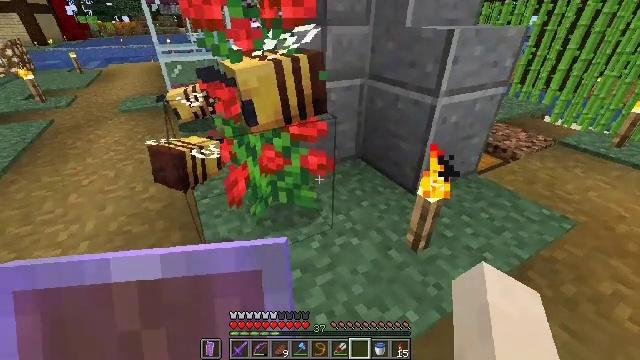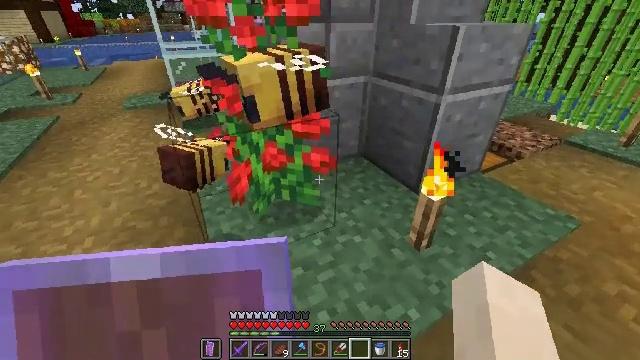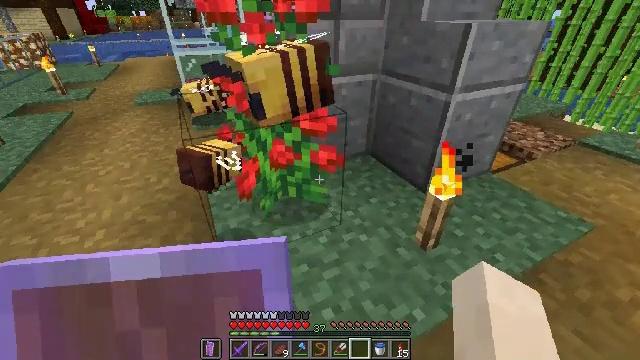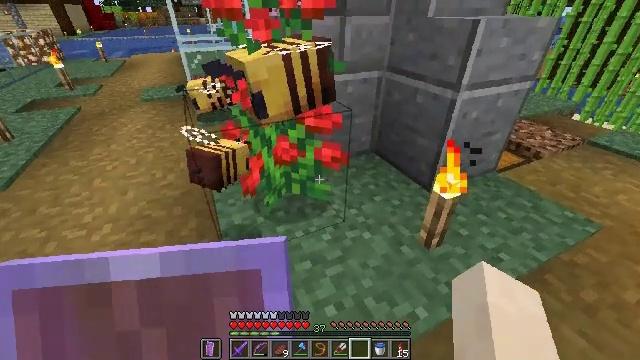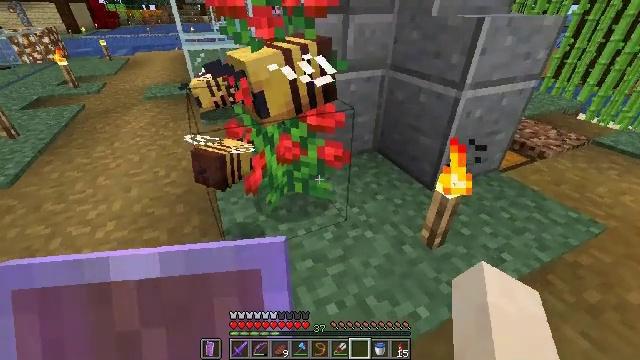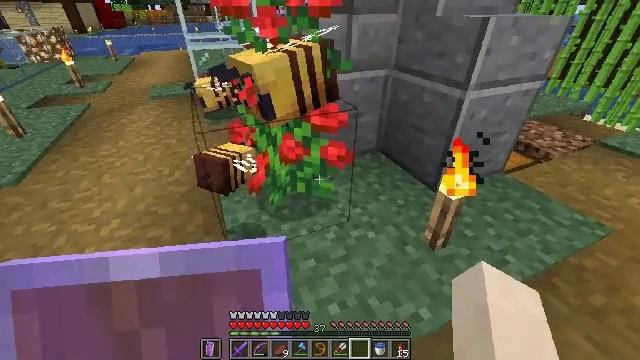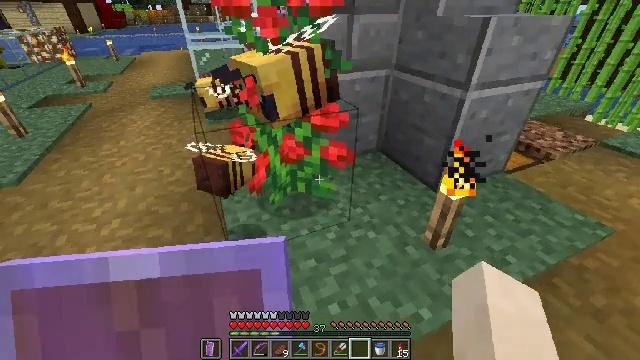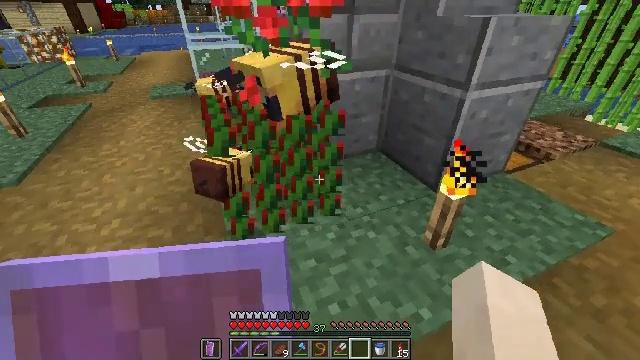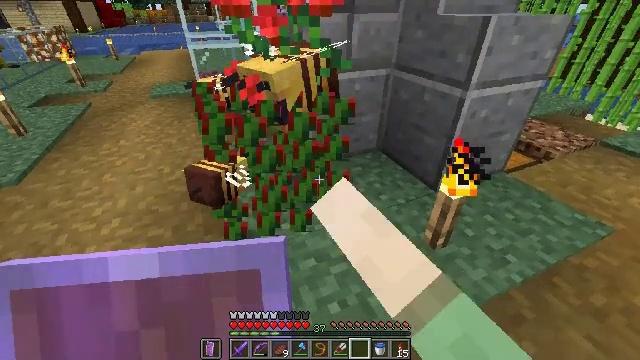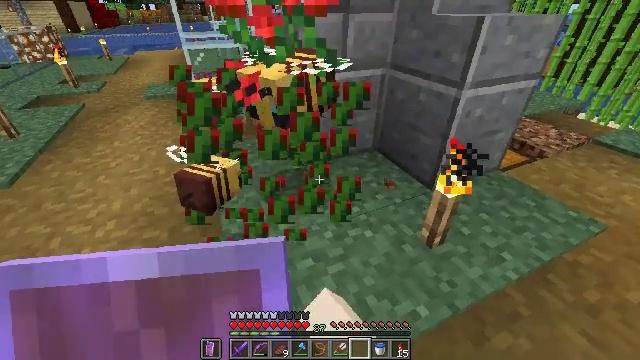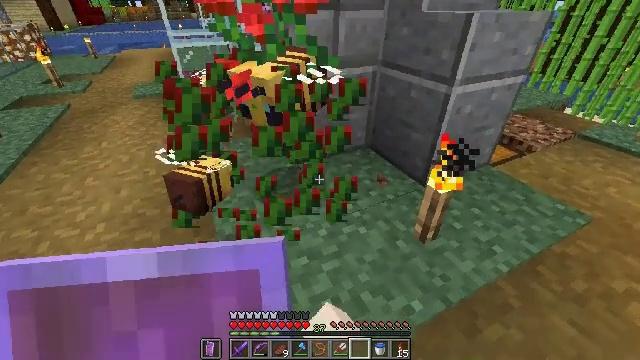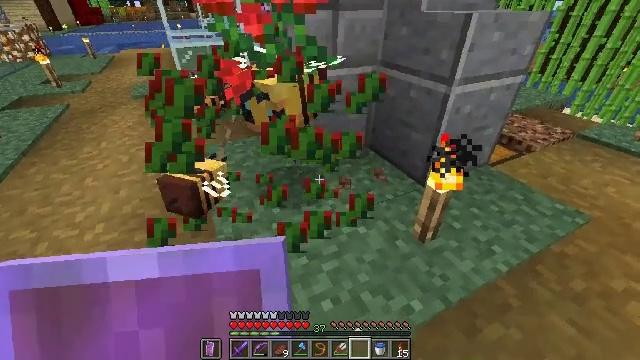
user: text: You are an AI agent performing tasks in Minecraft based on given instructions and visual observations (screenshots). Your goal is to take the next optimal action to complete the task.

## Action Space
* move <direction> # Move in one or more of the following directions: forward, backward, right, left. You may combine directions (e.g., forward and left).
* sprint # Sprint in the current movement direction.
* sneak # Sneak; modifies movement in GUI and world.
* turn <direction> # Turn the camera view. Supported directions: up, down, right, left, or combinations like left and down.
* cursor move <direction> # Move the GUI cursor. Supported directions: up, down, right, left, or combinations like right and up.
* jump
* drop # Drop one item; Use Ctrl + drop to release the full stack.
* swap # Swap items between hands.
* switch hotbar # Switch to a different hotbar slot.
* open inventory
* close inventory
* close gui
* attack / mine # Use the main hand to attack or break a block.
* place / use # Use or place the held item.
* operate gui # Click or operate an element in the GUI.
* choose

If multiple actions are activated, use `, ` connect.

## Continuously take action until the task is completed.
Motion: motion action
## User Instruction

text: Harvest the rose bush for its flowers.
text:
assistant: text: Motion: no_op
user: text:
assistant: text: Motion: turn left
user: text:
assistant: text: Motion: turn left
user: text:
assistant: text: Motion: no_op
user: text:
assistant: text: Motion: no_op
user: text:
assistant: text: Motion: no_op
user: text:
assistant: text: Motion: attack / mine
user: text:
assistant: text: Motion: attack / mine
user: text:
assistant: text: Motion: attack / mine
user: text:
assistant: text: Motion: turn right
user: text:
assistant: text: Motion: no_op
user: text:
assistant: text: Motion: no_op